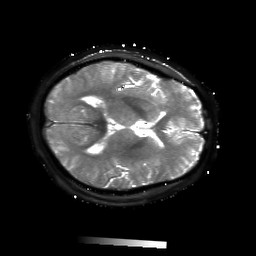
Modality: T2starmap
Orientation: axial
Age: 41
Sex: male
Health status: ill